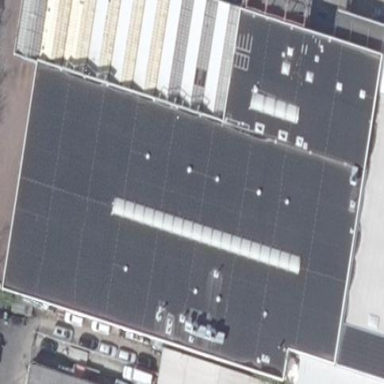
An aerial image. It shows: Commercial building housing car repair shop.